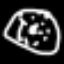
Label: donut